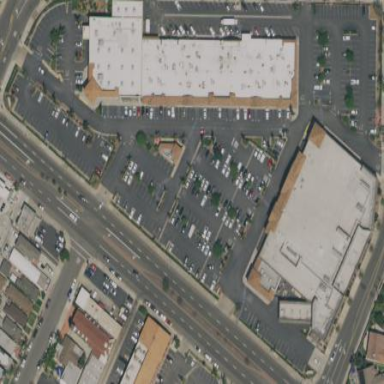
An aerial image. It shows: Retail area.